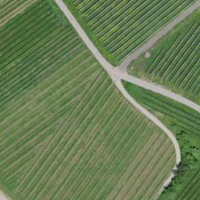
EUNIS habitat code: 40
Species observed at this site:
Corvus corone
Sylvia borin
Emberiza cirlus
Aegithalos caudatus
Jynx torquilla
Sylvia atricapilla
Spinus spinus
Hippolais polyglotta
Poecile palustris
Pernis apivorus
Larus michahellis
Ardea alba
Erithacus rubecula
Dryocopus martius
Phoenicurus ochruros
Certhia familiaris
Corvus corax
Periparus ater
Tringa ochropus
Echium vulgare
Cyanistes caeruleus
Lophophanes cristatus
Sturnus vulgaris
Chloris chloris
Larus canus
Pyrrhula pyrrhula
Troglodytes troglodytes
Passer domesticus
Passer montanus
Turdus merula
Saxicola rubetra
Emberiza cia
Locustella naevia
Mareca sibilatrix
Hirundo rustica
Milvus migrans
Milvus milvus
Mergus merganser
Circus pygargus
Turdus pilaris
Regulus regulus
Oriolus oriolus
Coccothraustes coccothraustes
Phylloscopus trochilus
Motacilla alba
Delichon urbicum
Certhia brachydactyla
Tachybaptus ruficollis
Tyto alba
Anthus trivialis
Oenanthe oenanthe
Turdus philomelos
Fulica atra
Falco subbuteo
Emberiza citrinella
Anthus spinoletta
Dendrocopos major
Prunella modularis
Turdus viscivorus
Buteo buteo
Anthus pratensis
Turdus iliacus
Chroicocephalus ridibundus
Muscicapa striata
Phylloscopus collybita
Luscinia megarhynchos
Alauda arvensis
Dendrocoptes medius
Coturnix coturnix
Pica pica
Sitta europaea
Garrulus glandarius
Columba livia
Saxicola rubicola
Falco tinnunculus
Picus viridis
Ficedula hypoleuca
Motacilla cinerea
Anas platyrhynchos
Lanius excubitor
Linaria cannabina
Accipiter gentilis
Streptopelia decaocto
Acrocephalus palustris
Fringilla coelebs
Regulus ignicapilla
Lanius collurio
Coloeus monedula
Carduelis carduelis
Columba palumbus
Phalacrocorax carbo
Fringilla montifringilla
Parus major
Columba oenas
Larus argentatus
Anser anser
Ciconia nigra
Ciconia ciconia
Accipiter nisus